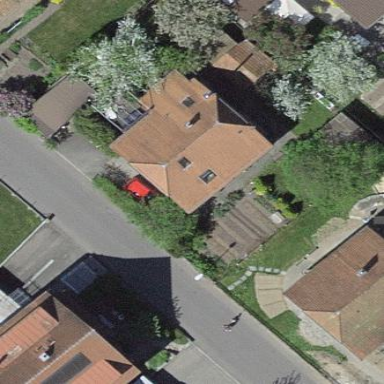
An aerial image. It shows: Residential building.